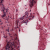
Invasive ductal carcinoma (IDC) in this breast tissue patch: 0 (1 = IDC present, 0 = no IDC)